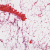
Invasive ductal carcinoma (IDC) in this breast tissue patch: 0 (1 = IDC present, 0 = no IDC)